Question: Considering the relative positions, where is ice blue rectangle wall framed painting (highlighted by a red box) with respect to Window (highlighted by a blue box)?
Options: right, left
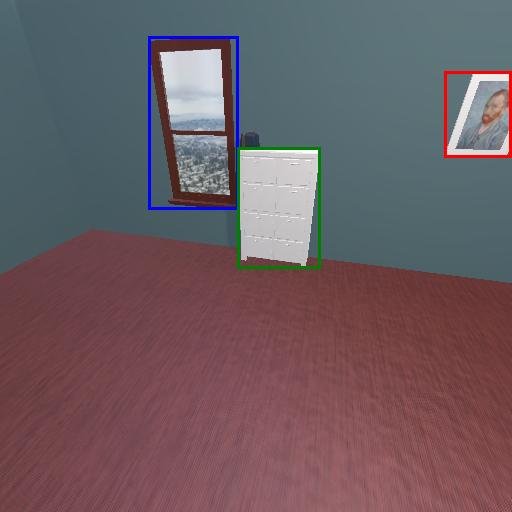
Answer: right